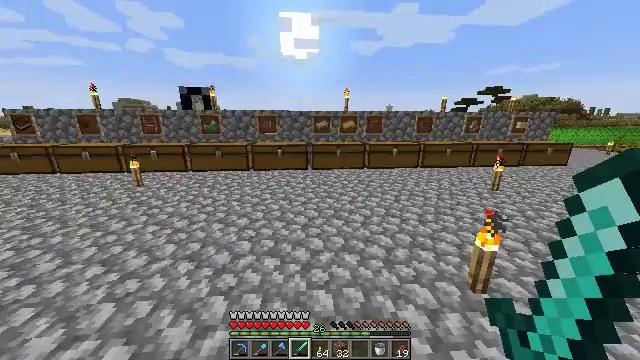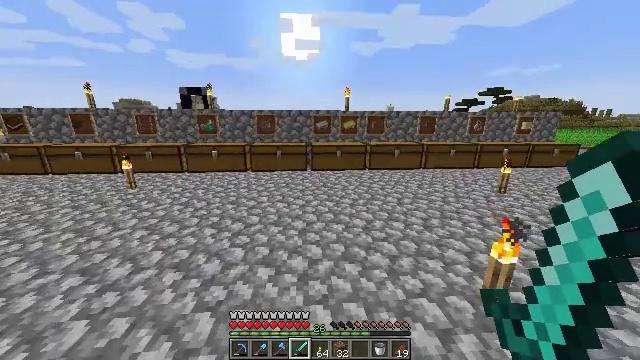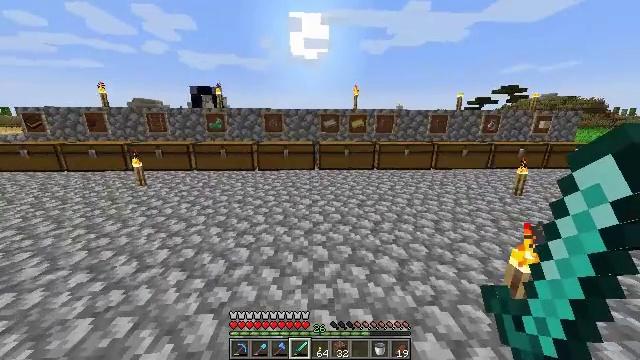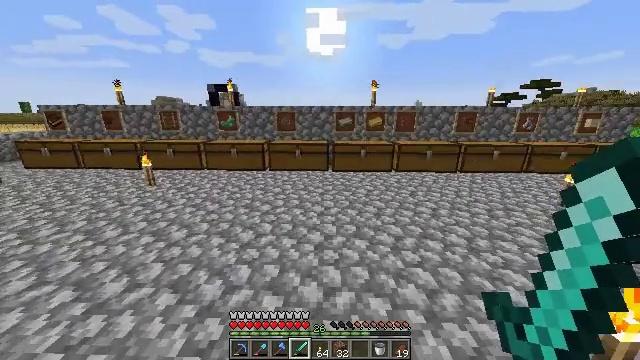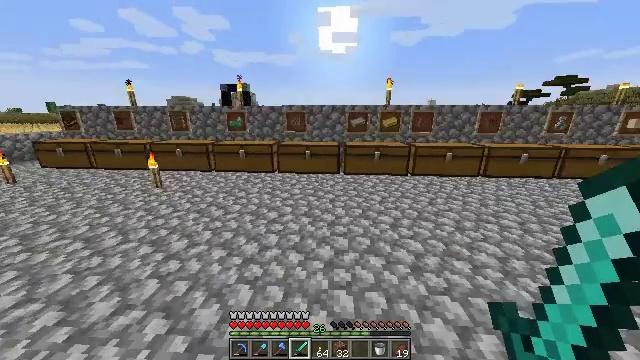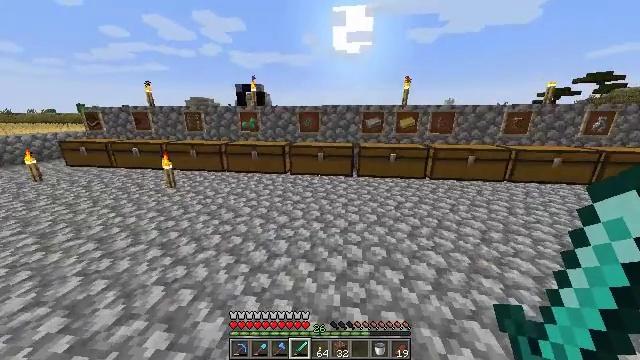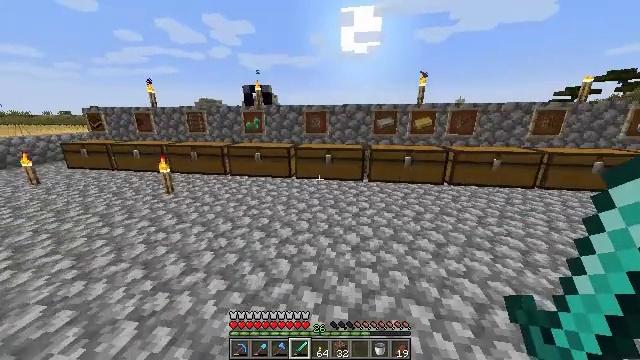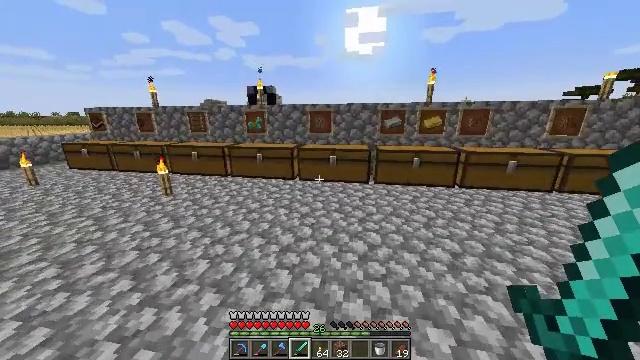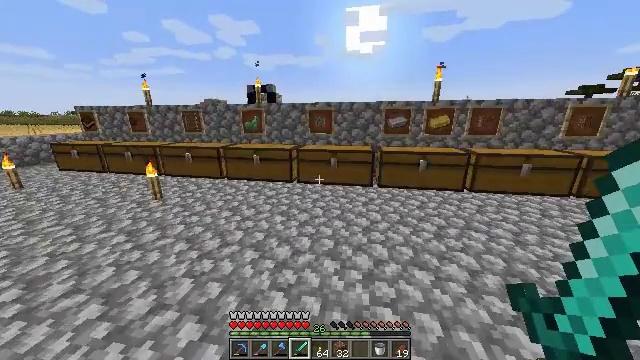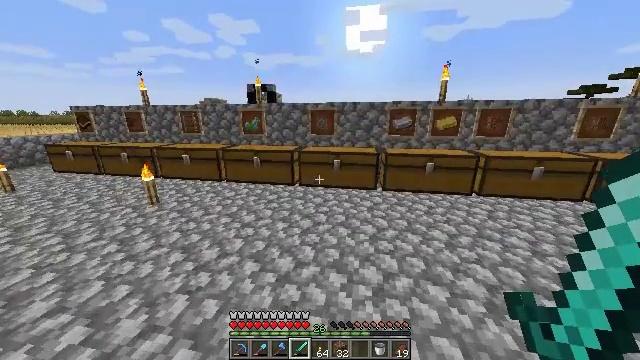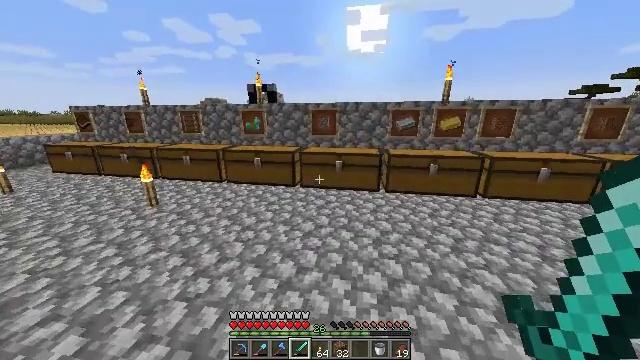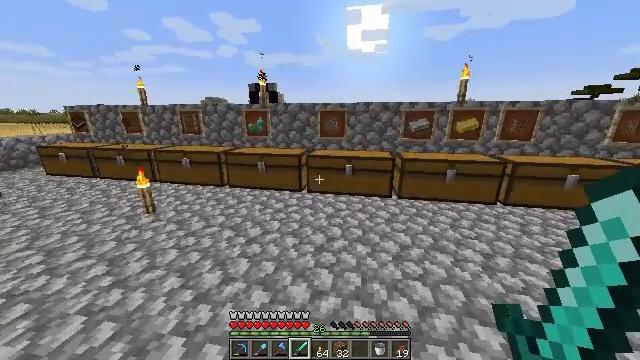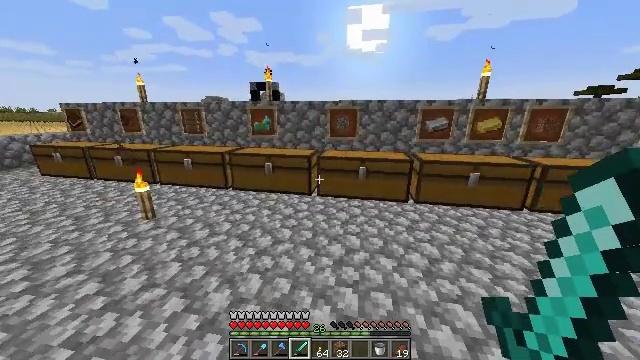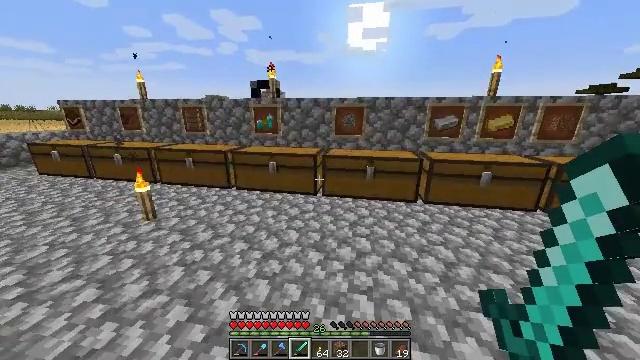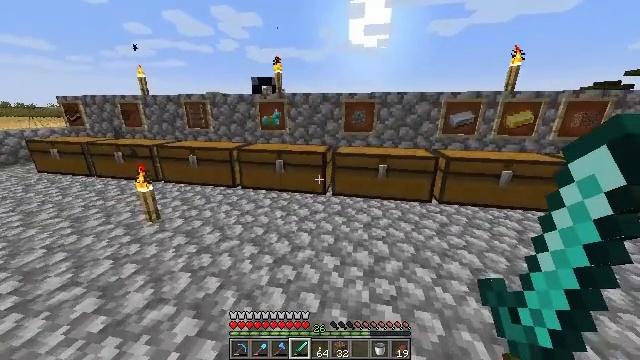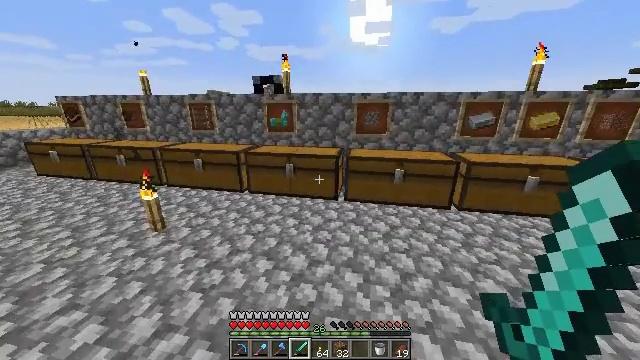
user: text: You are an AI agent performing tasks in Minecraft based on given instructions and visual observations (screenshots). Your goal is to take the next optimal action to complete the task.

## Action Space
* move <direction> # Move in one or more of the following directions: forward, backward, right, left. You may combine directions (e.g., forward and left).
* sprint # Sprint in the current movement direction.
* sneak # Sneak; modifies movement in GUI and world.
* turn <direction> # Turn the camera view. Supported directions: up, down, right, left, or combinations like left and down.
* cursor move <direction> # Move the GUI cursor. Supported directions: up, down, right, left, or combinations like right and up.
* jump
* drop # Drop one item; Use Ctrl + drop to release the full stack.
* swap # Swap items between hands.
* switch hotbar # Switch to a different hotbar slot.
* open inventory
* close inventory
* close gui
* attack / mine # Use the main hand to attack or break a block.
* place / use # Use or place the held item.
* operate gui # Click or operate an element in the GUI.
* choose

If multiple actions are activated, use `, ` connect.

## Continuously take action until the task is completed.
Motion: motion action
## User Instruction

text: Harvest sugar cane from the plant.
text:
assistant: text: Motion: move forward, sprint
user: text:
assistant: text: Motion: move forward, sprint, turn left
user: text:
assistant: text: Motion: move forward, sprint, turn left
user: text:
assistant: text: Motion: move forward, sprint, turn left
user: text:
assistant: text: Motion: move forward, sprint, turn left
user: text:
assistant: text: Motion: move forward, sprint, turn left
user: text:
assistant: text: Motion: move forward, sprint, turn left
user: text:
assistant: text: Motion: move forward, sprint
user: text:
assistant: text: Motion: move forward and move left, sprint
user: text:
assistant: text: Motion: move forward and move left, sprint
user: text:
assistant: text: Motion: move forward and move left, sprint
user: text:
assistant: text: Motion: move forward and move left, sprint
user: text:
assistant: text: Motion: move forward and move left, sprint
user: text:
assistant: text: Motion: move forward and move left, sprint
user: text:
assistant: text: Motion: move forward and move left, sprint
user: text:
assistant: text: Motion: move forward, sprint
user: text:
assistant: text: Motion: move forward, sprint
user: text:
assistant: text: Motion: move forward, sprint
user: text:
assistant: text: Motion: move forward, turn down
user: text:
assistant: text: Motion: move forward
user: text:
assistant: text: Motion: move forward, turn down
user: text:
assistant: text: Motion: move forward, use / place
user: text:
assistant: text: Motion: move forward, use / place
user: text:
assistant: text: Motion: move forward
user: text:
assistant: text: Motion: turn right
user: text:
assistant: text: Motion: turn right and down
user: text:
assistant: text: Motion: cursor move down, open gui
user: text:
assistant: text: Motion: cursor move right and up
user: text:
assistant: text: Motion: no_op
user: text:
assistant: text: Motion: no_op